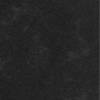
Label: dusty